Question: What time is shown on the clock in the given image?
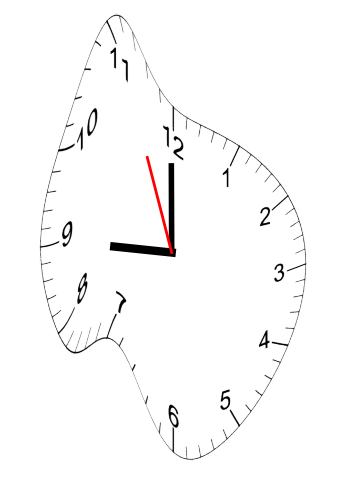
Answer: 08:59:56